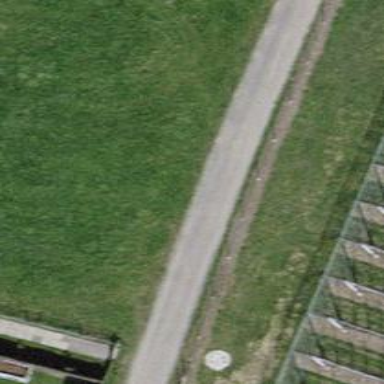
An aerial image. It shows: Track road with grade3 tracktype.